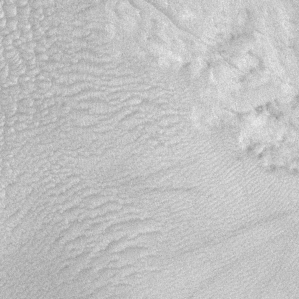
Label: frost